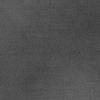
Atmospheric dust classification: dusty